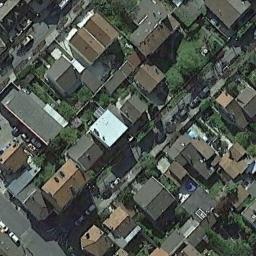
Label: dense_residential